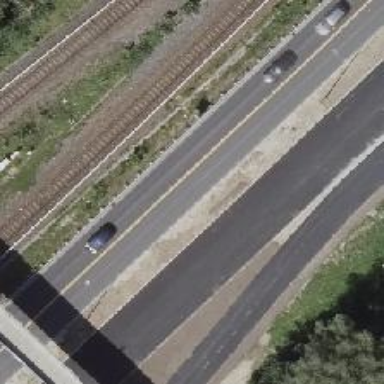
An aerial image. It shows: Asphalt primary highway with motorroad access and no sidewalk.